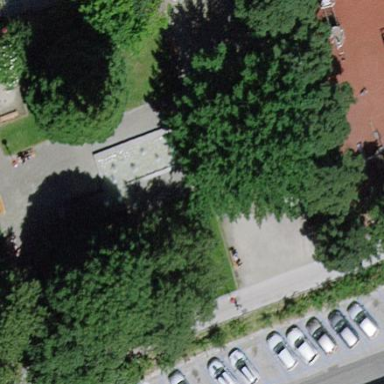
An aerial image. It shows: Lovely park for leisure and relaxation.